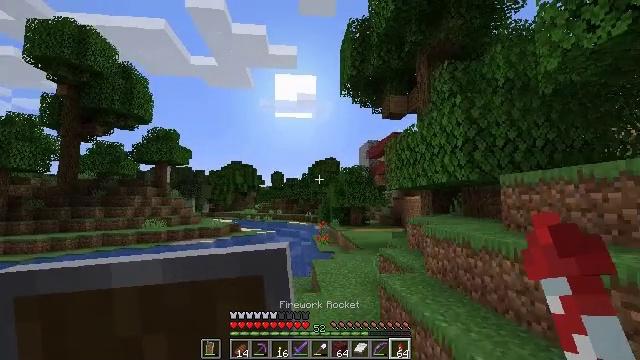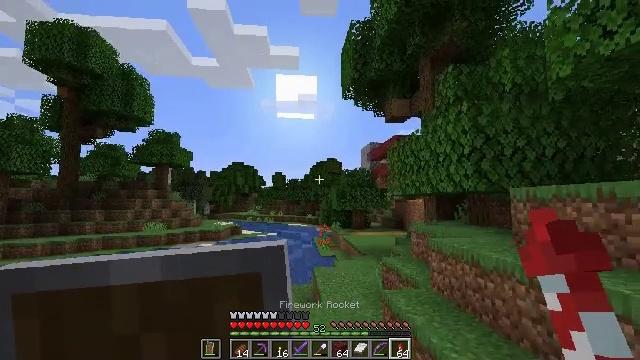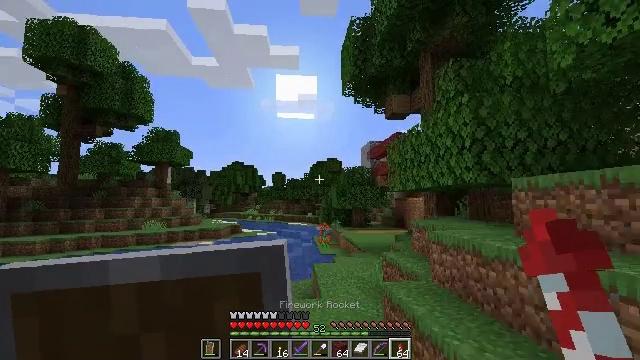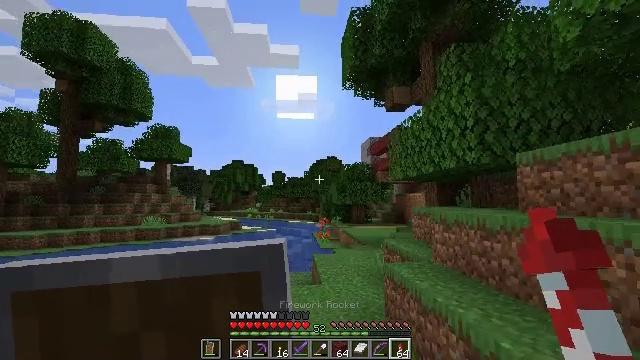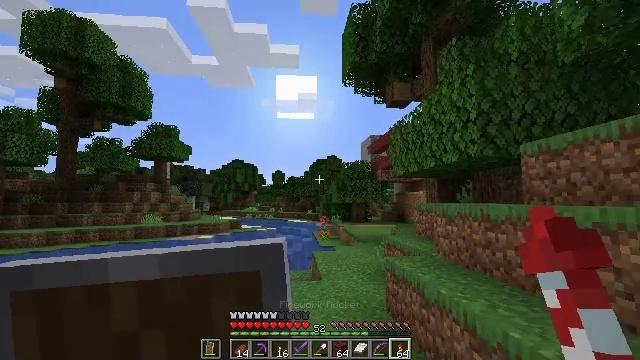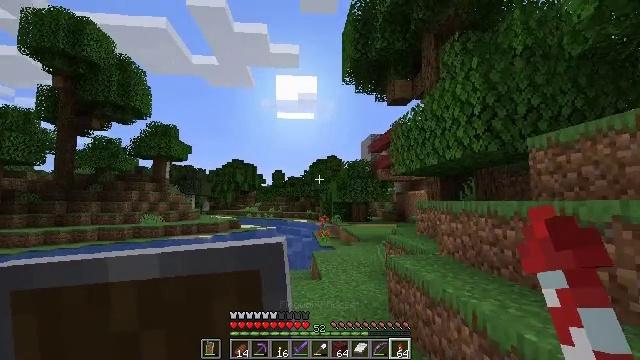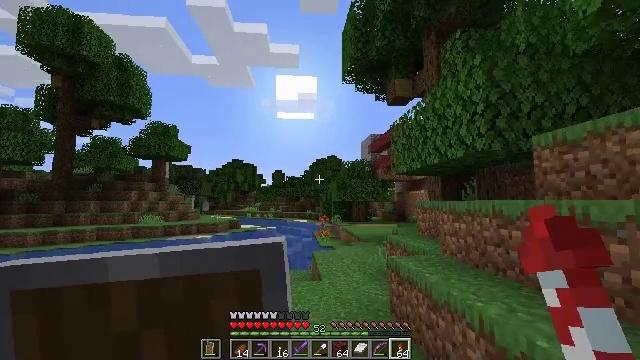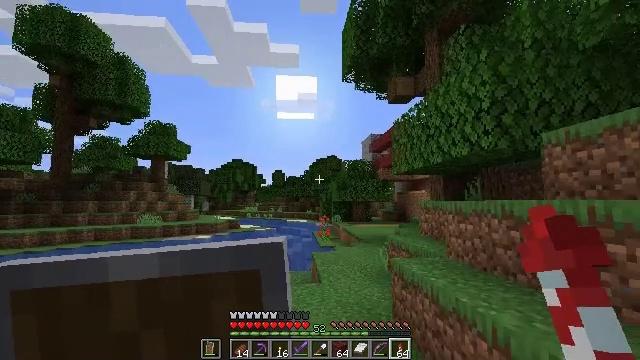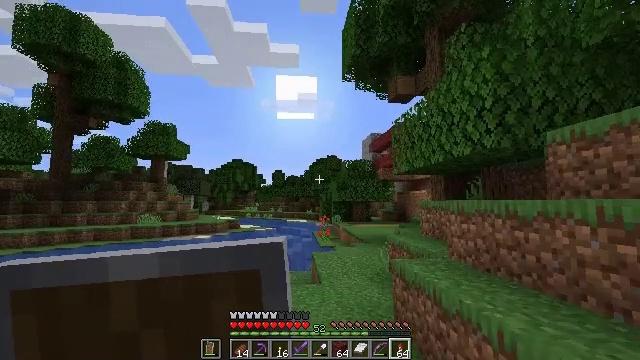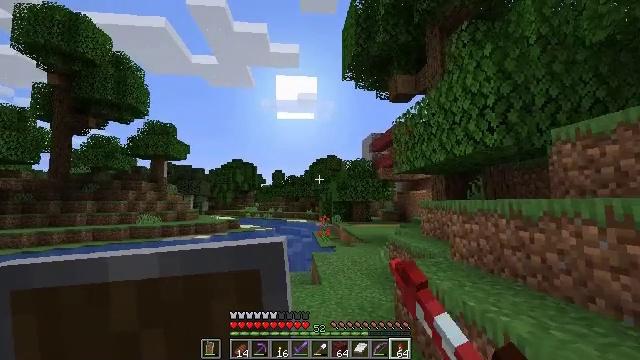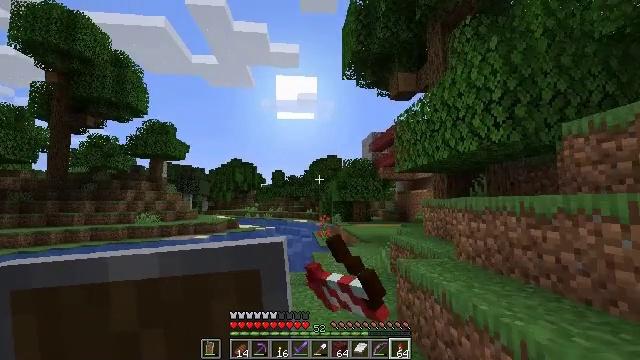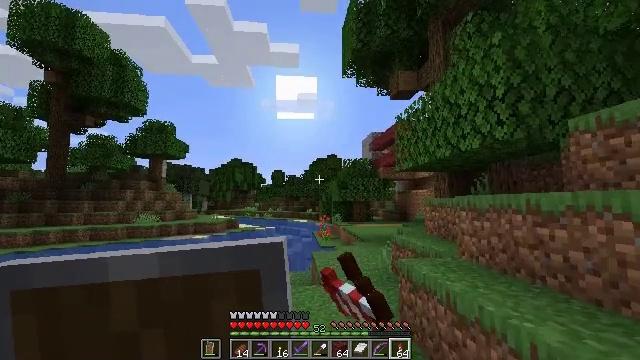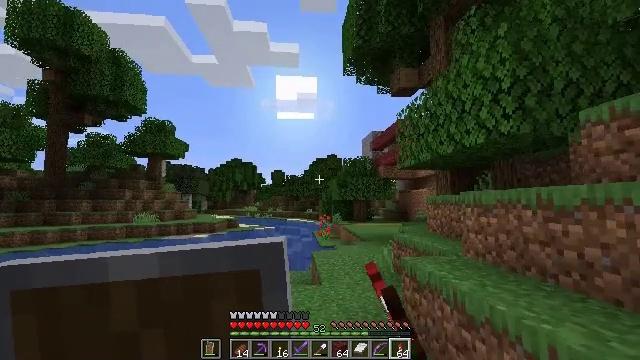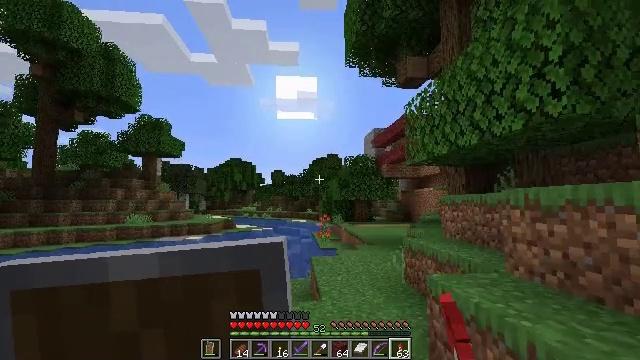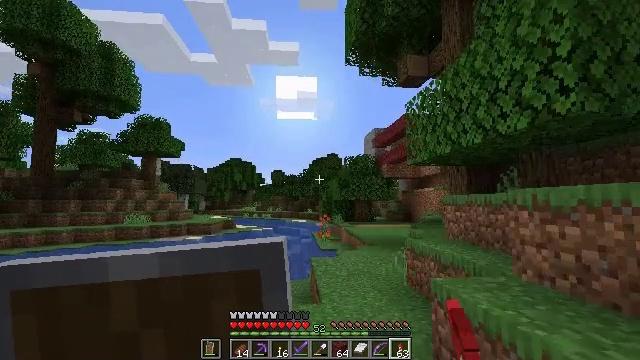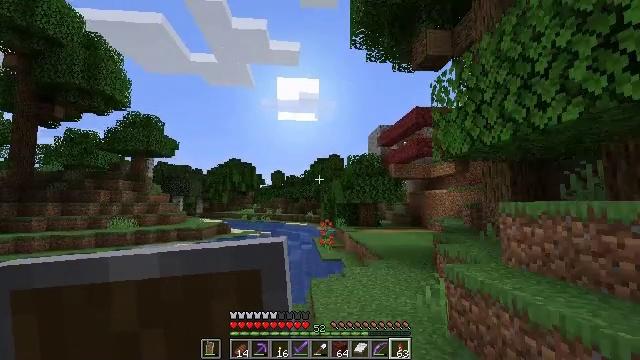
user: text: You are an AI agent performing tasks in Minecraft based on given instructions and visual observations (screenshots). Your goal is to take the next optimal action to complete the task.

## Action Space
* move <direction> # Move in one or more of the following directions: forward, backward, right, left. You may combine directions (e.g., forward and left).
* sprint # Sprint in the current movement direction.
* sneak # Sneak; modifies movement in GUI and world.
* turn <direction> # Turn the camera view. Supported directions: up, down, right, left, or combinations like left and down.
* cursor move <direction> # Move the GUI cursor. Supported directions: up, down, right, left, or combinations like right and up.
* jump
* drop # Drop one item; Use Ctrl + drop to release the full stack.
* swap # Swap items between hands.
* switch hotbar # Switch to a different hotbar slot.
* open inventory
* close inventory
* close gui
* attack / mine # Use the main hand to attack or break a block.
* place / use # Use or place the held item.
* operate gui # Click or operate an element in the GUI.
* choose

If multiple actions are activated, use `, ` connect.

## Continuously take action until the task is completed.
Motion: motion action
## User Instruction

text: Mine the sandstone block.
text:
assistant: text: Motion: move forward, jump
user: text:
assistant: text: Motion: move forward, jump
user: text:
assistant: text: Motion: move forward, jump
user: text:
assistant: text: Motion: move forward
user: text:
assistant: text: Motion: move forward
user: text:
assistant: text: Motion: move forward
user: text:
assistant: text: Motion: move forward
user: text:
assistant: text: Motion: move forward, use / place
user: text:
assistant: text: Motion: move forward, use / place
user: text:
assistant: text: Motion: move forward
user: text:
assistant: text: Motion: move forward
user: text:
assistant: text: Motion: move forward
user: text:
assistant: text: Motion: move forward
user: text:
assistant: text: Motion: move forward
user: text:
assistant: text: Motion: move forward
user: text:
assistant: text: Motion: move forward, turn up
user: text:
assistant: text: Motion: move forward, turn up
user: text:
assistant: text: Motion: move forward
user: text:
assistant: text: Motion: move forward, turn up
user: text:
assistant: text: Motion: move forward, turn up
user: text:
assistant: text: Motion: turn up
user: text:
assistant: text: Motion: no_op
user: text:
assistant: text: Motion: no_op
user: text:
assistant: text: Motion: no_op
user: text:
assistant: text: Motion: no_op
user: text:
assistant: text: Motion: no_op
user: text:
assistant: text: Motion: no_op
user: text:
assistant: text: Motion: no_op
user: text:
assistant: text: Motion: no_op
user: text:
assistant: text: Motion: no_op